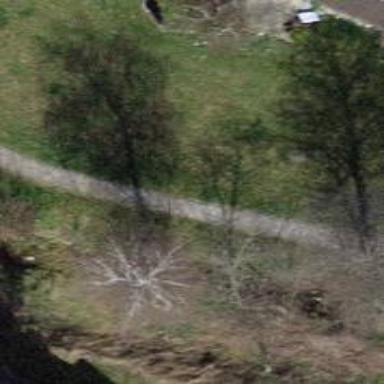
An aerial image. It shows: Pebblestone path.